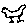
Label: bird